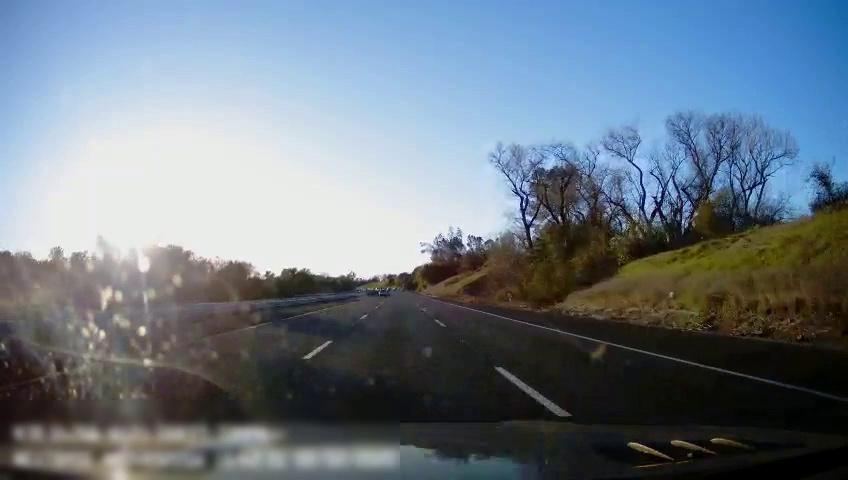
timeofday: Day
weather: Cloudy
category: Drivable Space
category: Vehicles | SUV
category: Lanes | Alternate Lane
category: Lanes | Current Lane
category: Lanes | Current Lane
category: Lanes | Alternate Lane